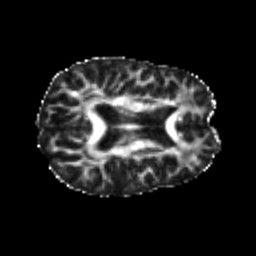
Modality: FA
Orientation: axial
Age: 22
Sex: male
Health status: healthy
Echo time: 0.074 s